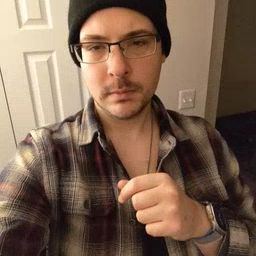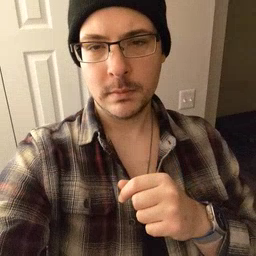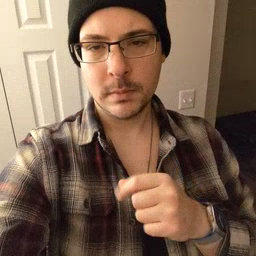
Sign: gift